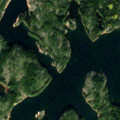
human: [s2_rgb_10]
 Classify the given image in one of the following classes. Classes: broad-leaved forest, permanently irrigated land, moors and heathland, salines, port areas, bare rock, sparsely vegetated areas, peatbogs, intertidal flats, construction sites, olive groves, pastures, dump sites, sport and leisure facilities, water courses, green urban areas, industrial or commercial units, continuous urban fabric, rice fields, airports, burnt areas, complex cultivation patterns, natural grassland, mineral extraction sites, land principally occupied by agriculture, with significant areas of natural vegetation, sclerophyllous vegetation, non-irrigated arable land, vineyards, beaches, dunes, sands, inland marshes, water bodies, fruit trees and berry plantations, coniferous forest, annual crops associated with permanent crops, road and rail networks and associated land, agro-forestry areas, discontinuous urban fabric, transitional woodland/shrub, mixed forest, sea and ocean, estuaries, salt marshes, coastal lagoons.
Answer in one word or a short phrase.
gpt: coniferous forest, mixed forest, bare rock, sea and ocean